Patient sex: M
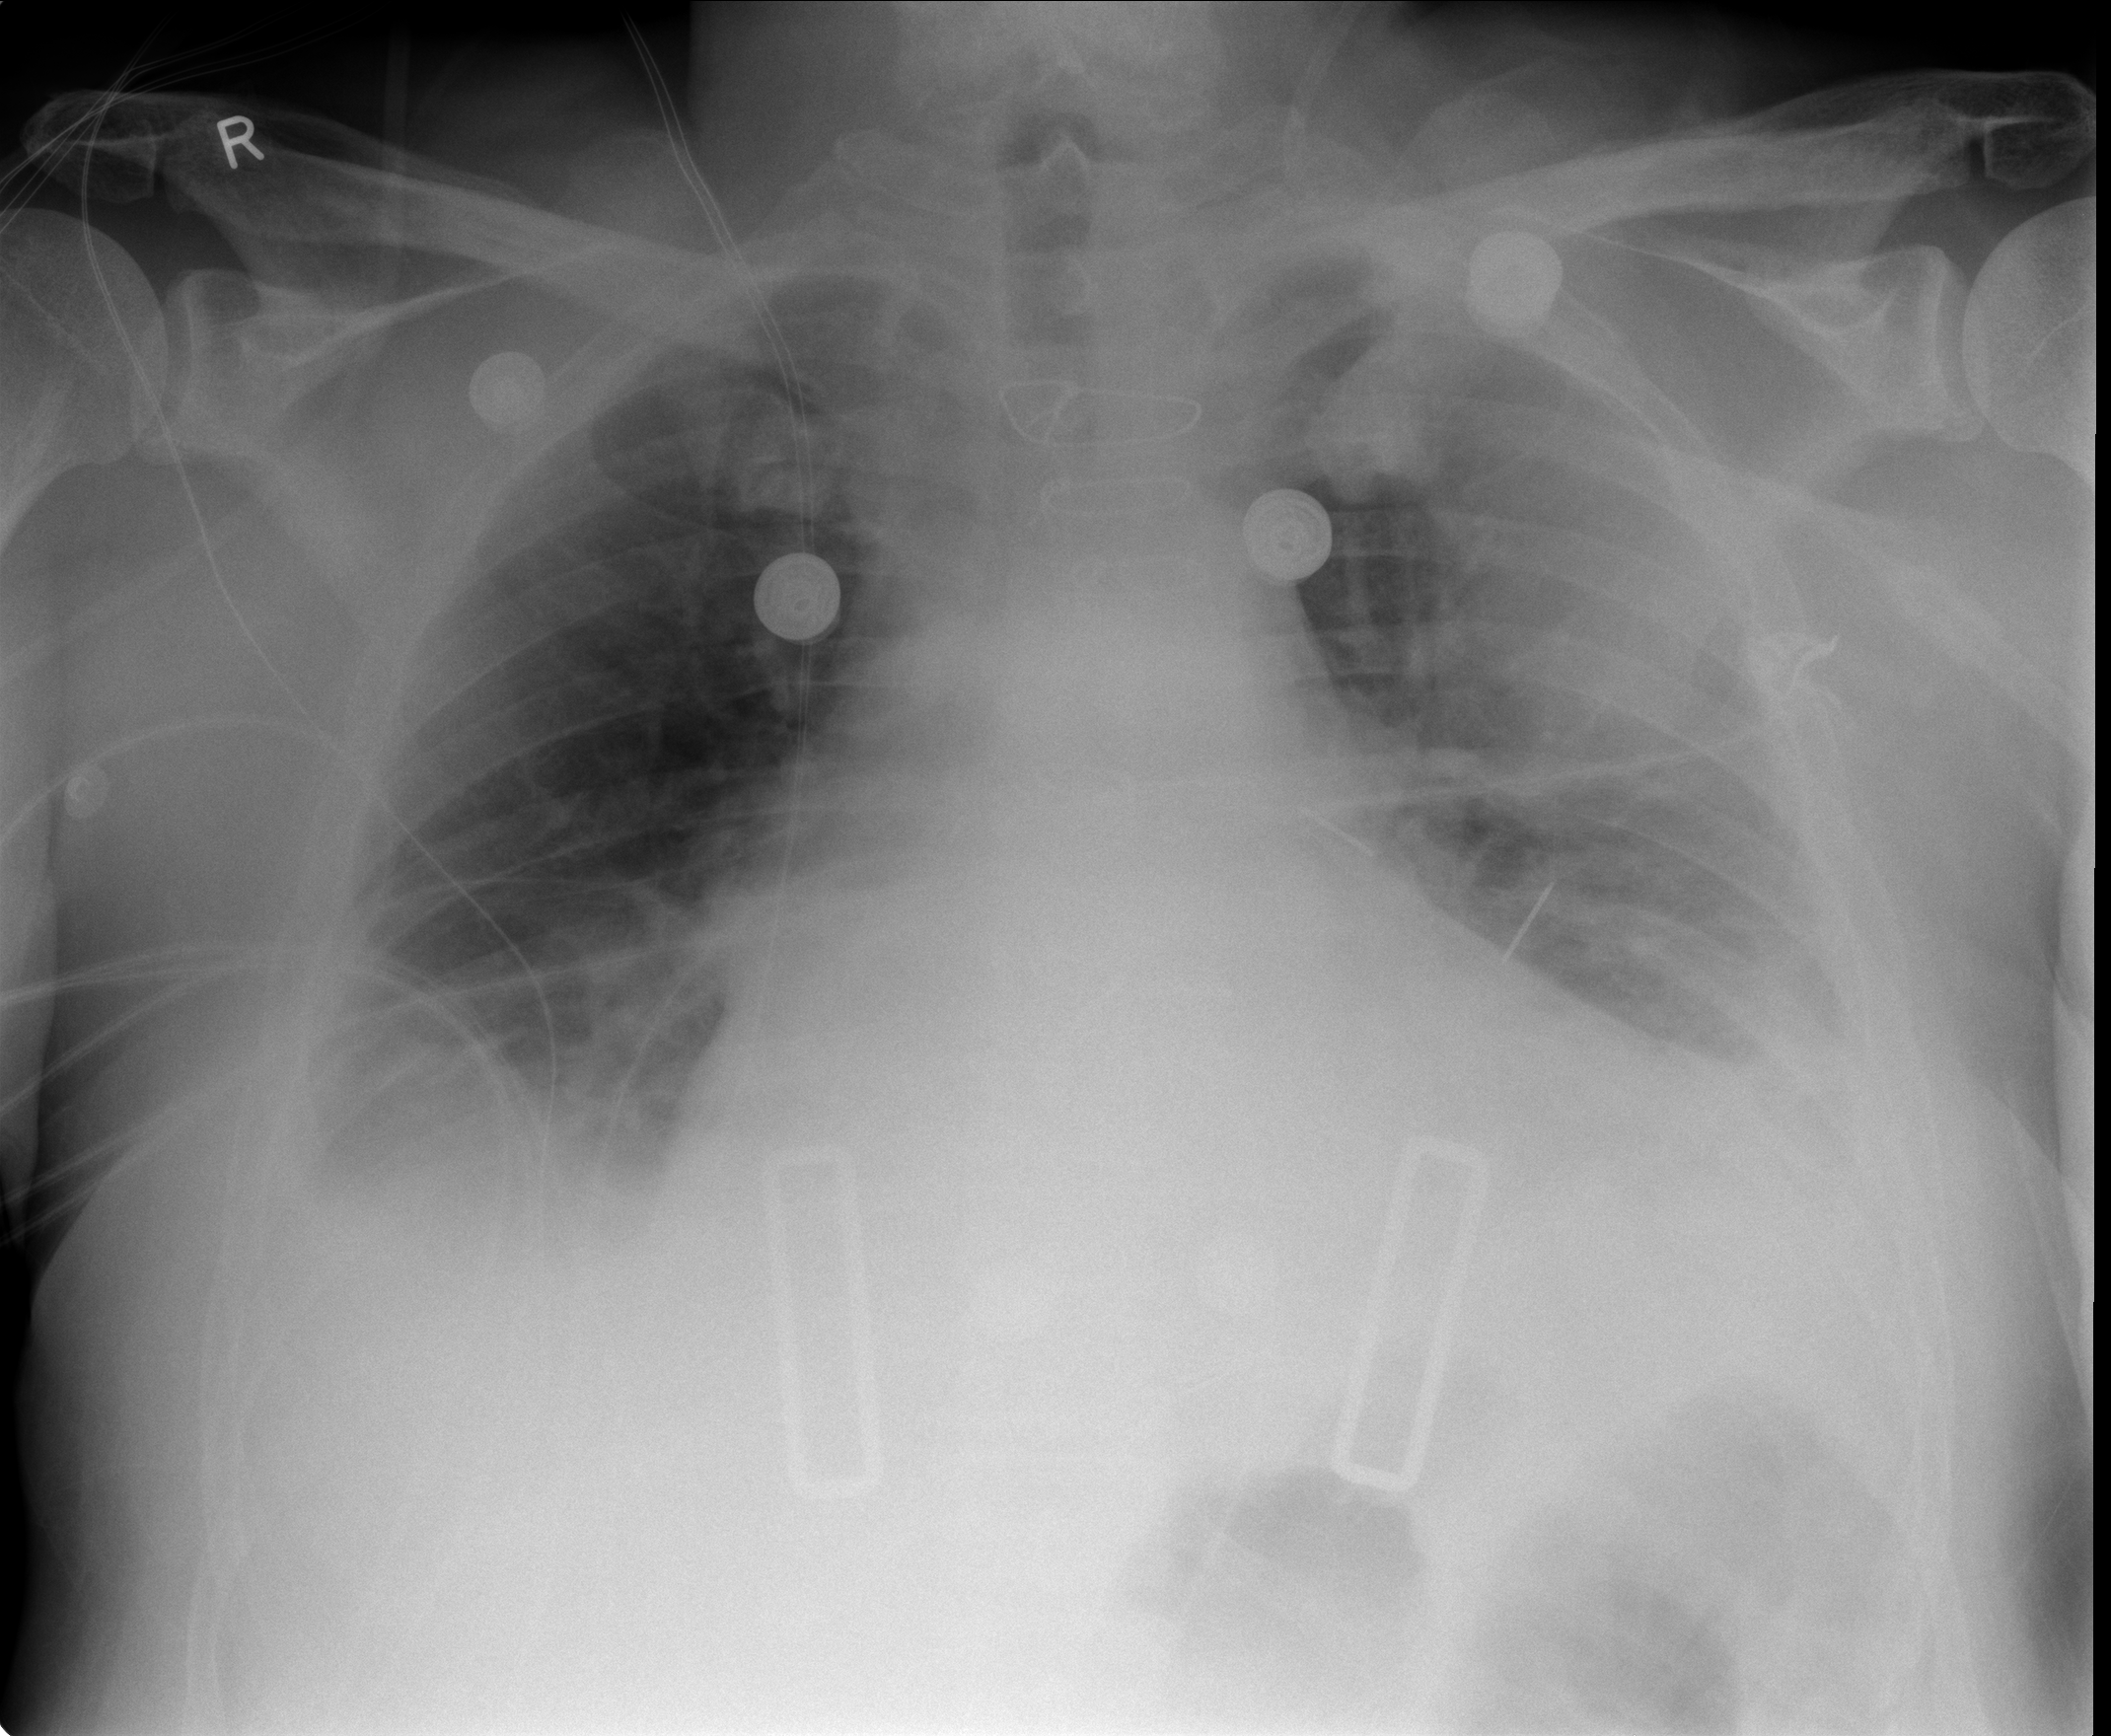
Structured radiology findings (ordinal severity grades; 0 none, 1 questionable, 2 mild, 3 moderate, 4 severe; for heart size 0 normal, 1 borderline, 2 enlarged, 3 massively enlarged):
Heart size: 2
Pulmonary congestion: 3
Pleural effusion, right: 2
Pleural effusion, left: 3
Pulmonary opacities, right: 2
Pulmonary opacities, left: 2
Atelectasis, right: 2
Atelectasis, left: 2